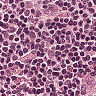
Metastatic tissue present: no